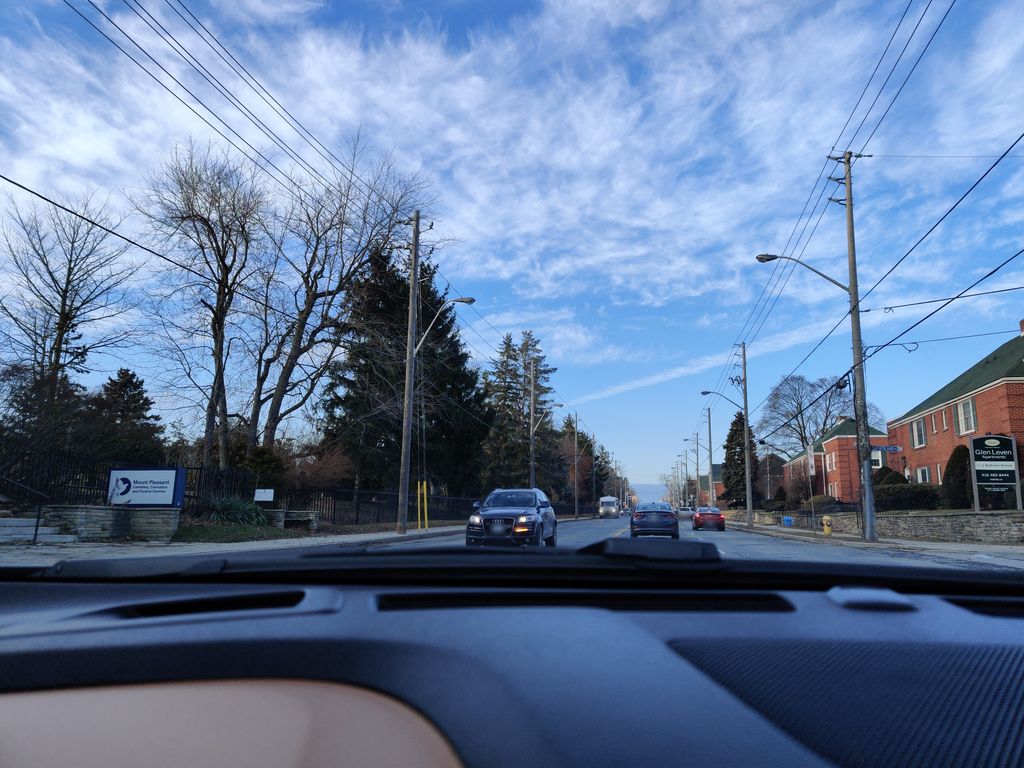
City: toronto